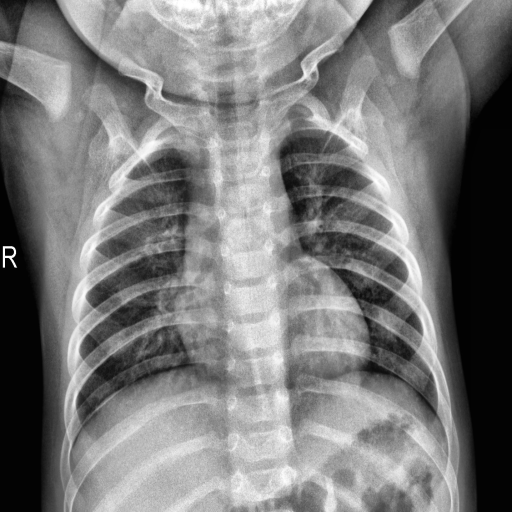
Finding: NORMAL